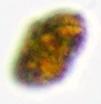
Label: Akashiwo